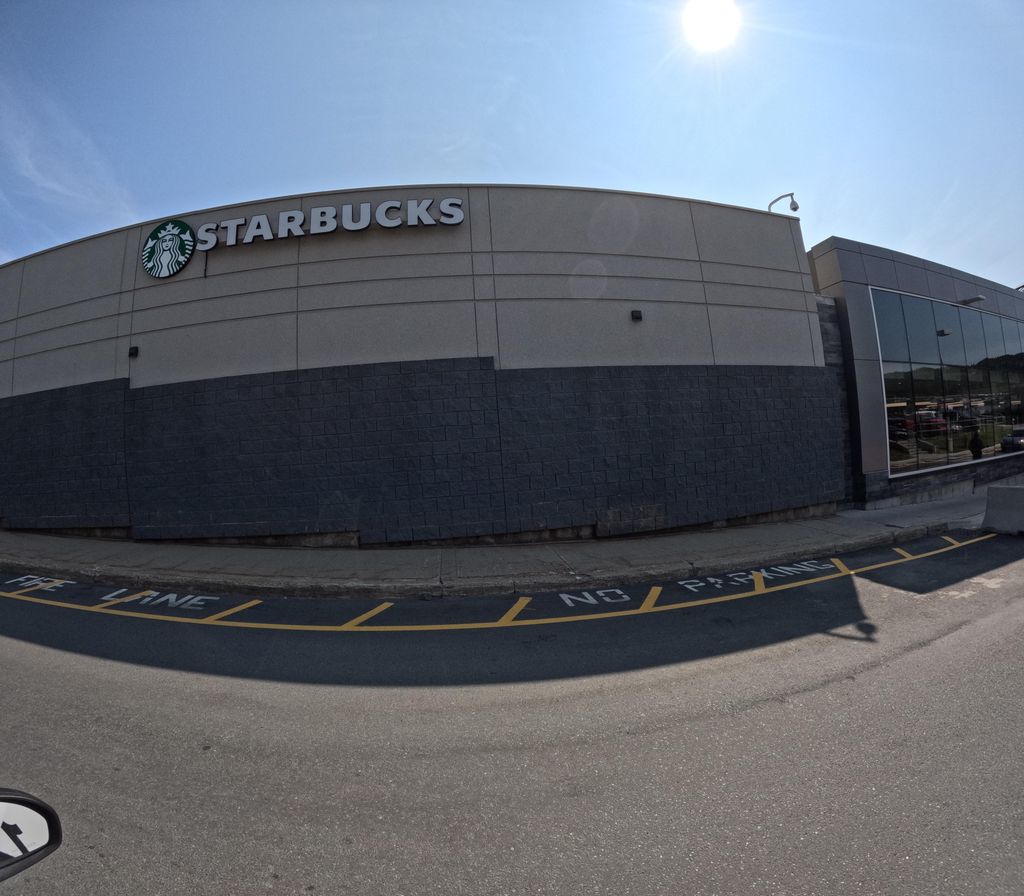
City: st_johns